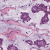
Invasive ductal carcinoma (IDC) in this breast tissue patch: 1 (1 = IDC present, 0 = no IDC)